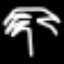
Label: palm tree